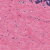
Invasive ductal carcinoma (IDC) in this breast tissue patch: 0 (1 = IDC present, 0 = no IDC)